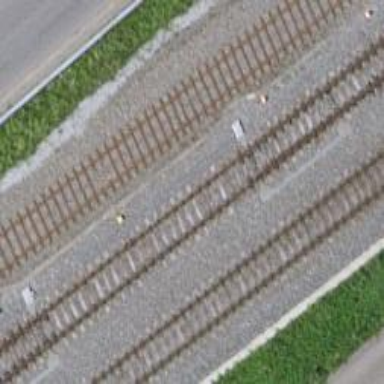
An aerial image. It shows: Railway switch.